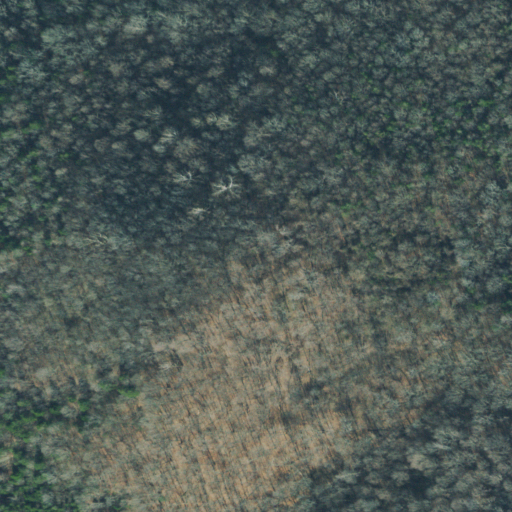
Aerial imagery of mountain in Tennessee named Tuley Hill containing deciduous forest and evergreen forest